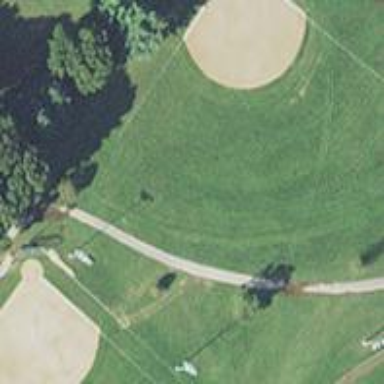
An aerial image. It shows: Grassy baseball pitch for leisure sports.